Interaction volume radius: 5 \u00c5
Interaction volume height: 10 \u00c5
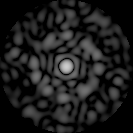
Disorder parameter: 0.8263